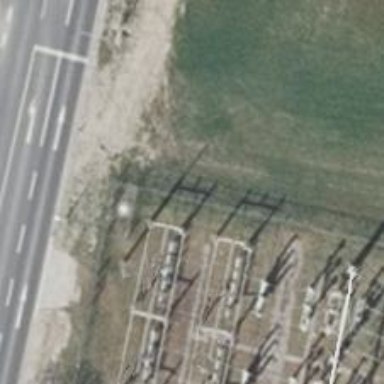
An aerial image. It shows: Power line with 3 cables. It uses busbar.